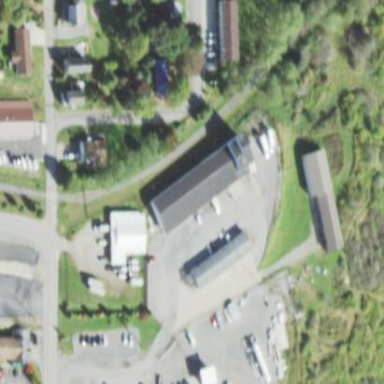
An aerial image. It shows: Building with agrarian shop.